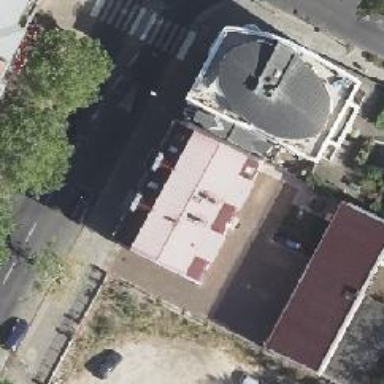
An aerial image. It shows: Residential building with gambrel roof.